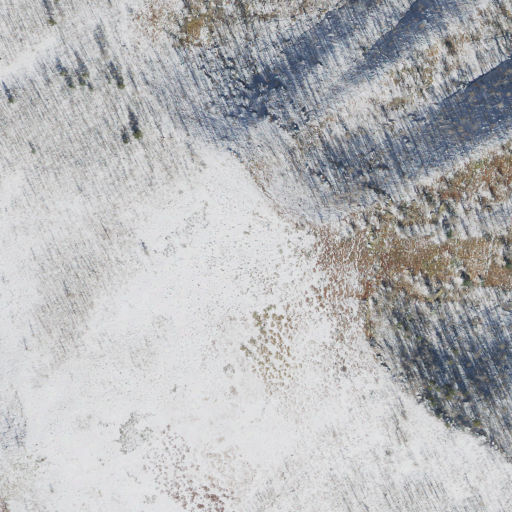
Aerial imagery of mountain in Utah named Bear Trap Knoll containing grassland, shrub, and deciduous forest